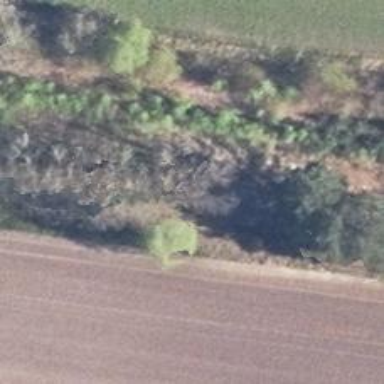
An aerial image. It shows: Abandoned railway.